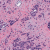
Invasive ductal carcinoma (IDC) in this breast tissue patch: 1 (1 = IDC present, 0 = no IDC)